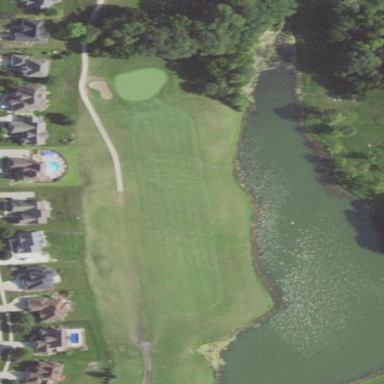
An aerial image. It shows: Golf fairway surrounded by grass.